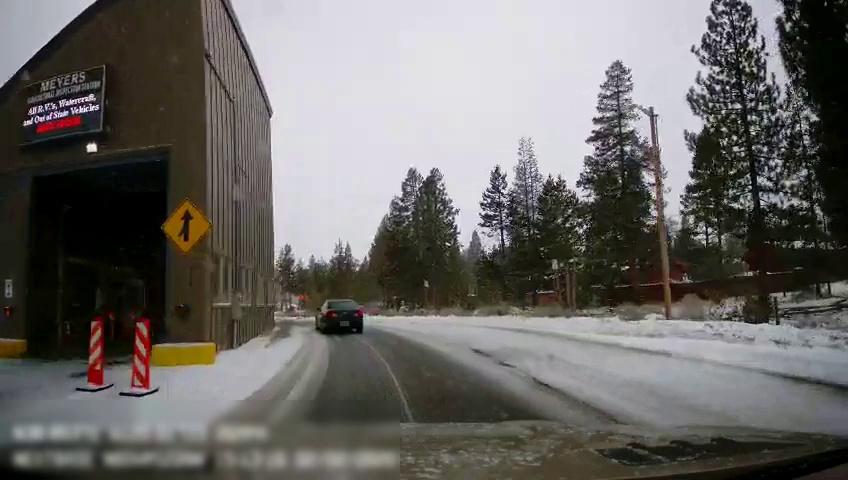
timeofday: Day
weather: Snowy
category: Drivable Space
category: Vehicles | Car
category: Traffic | Signs